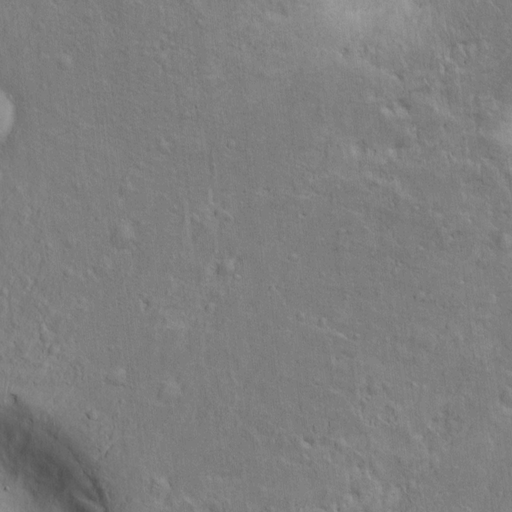
Classes present: Background, Cone